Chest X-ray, PA view. Patient: 27 years old, sex F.
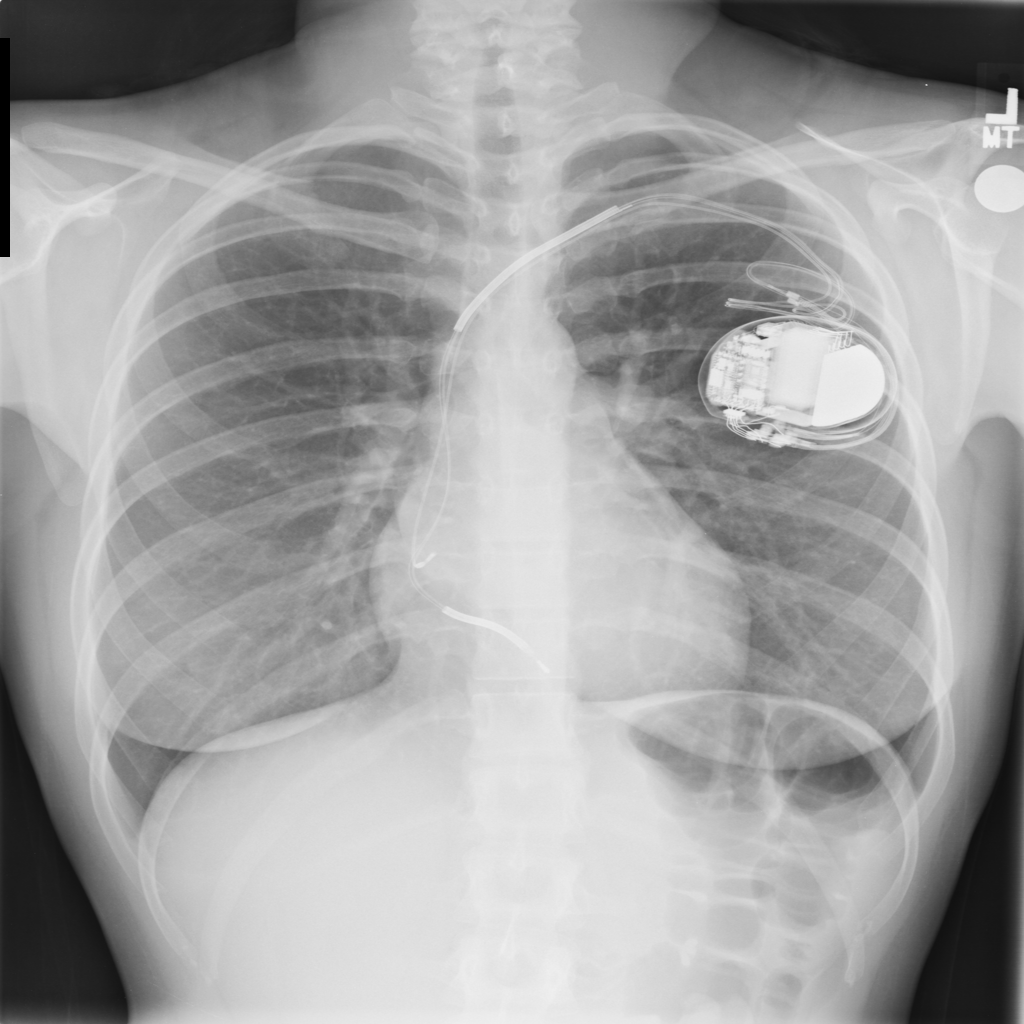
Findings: No Finding